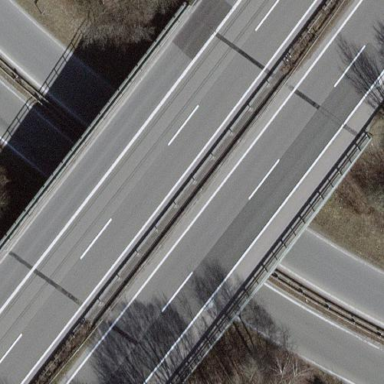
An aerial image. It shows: Bridge with beam structure.